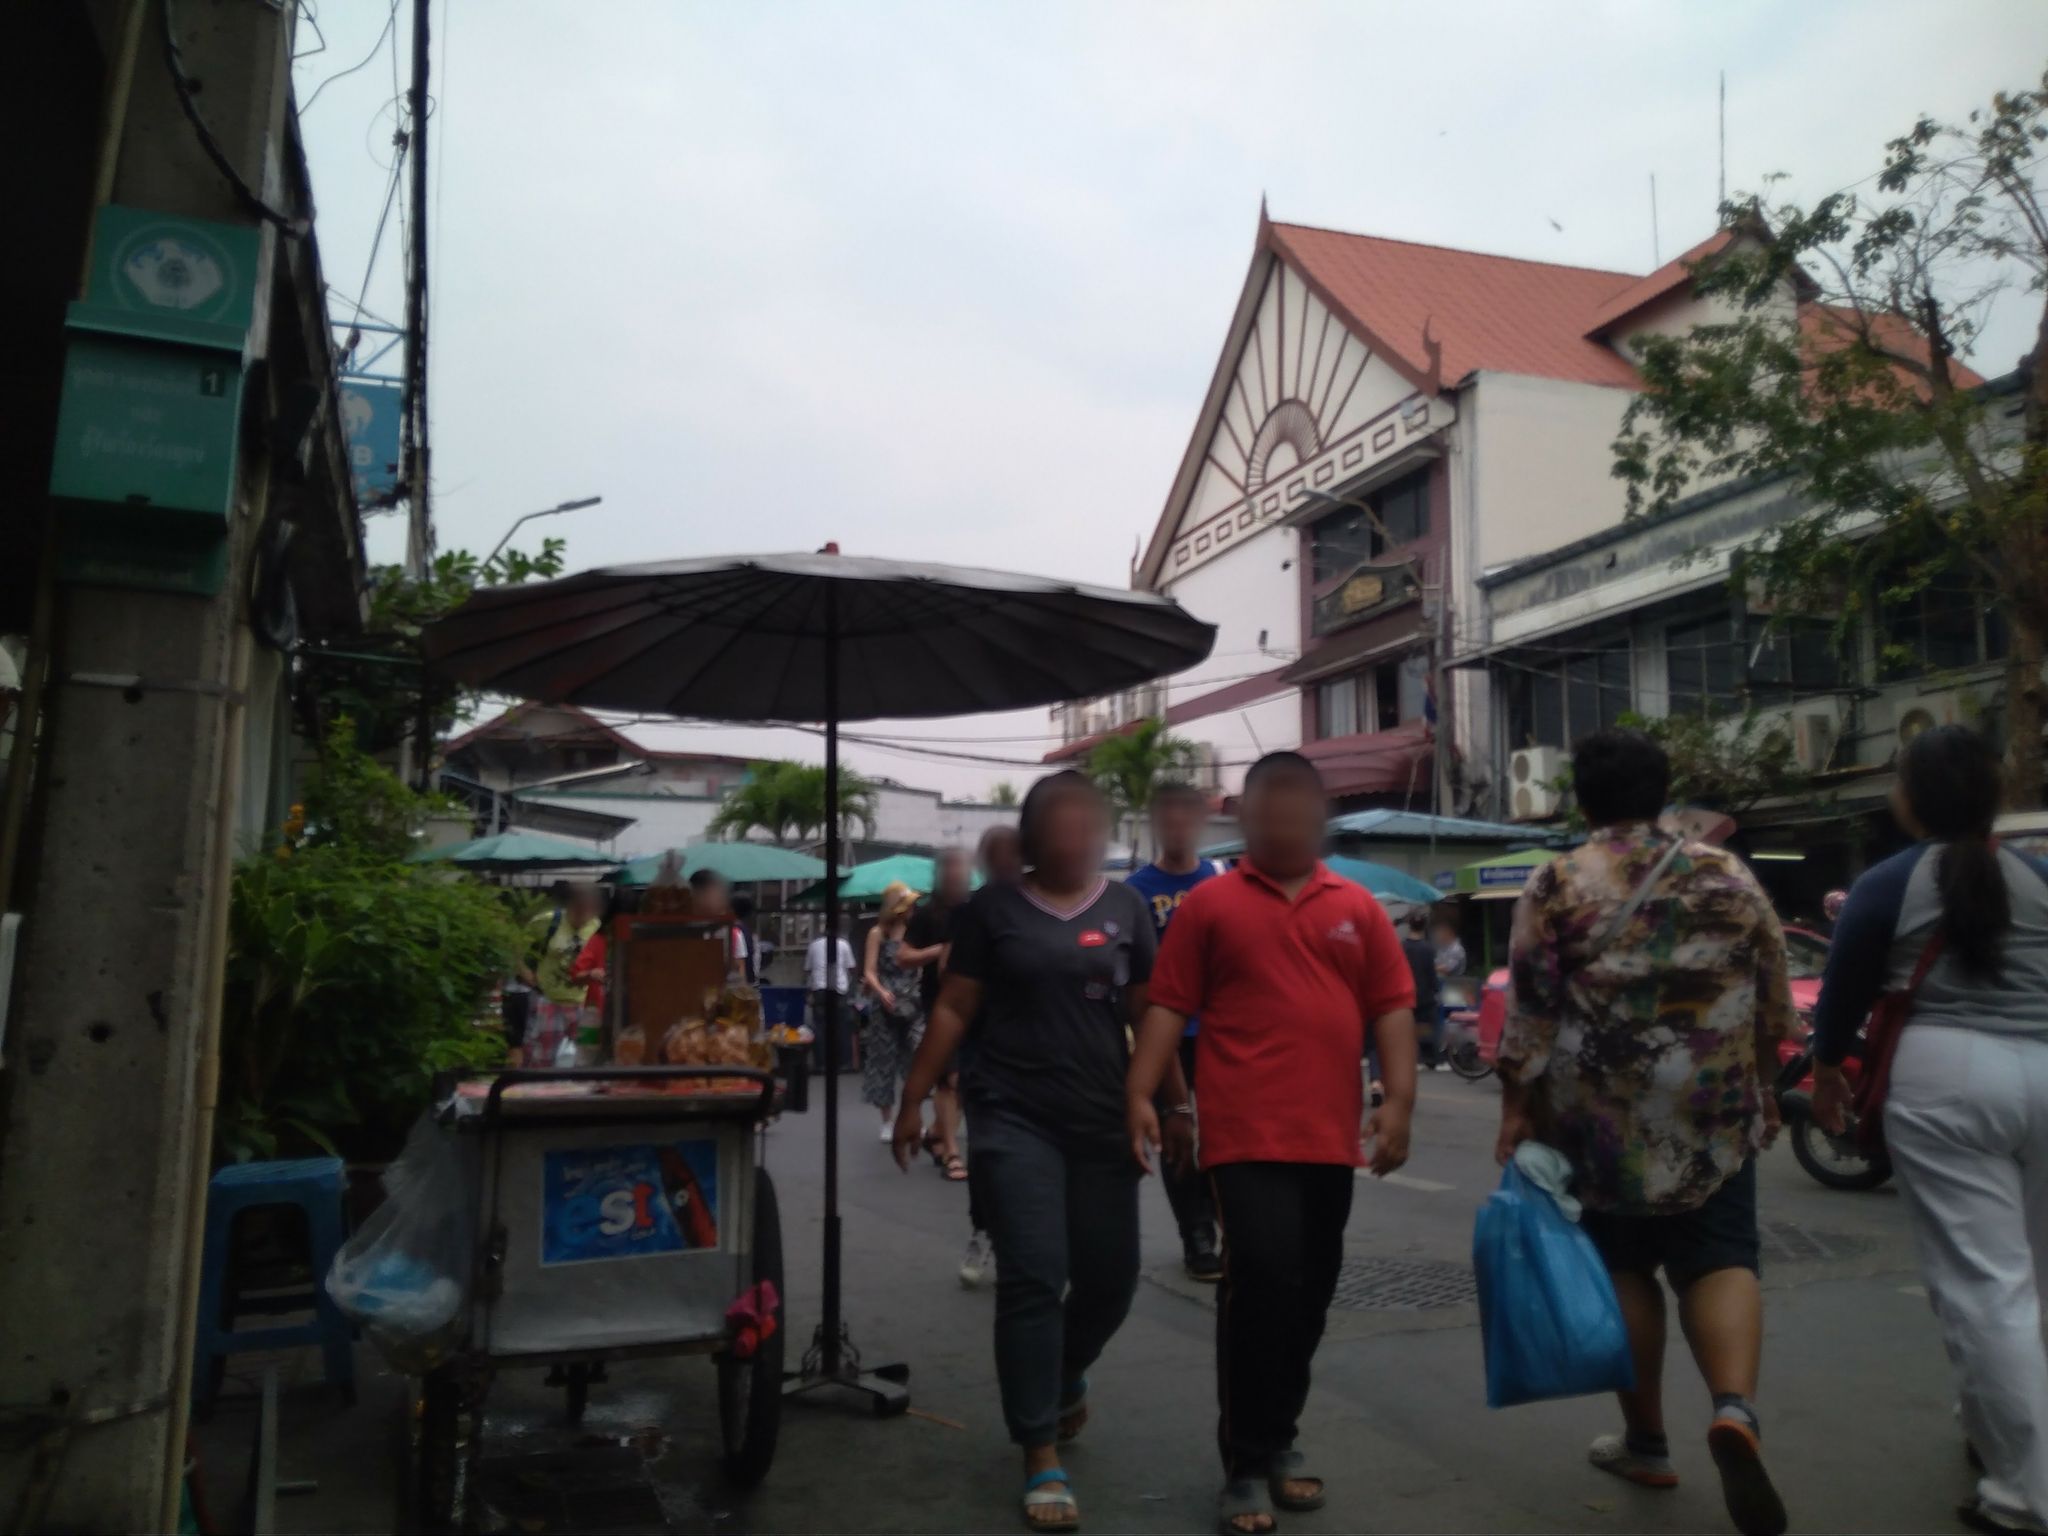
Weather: clear
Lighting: day
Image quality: good
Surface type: walking surface
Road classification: footway, tertiary
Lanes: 4
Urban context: urban centre
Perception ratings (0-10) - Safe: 8.03, Lively: 7.64, Beautiful: 2.61, Boring: 5.96, Depressing: 2.14, Wealthy: 8.22